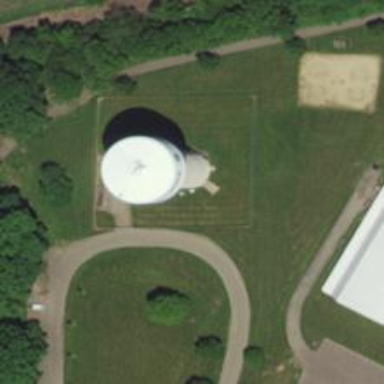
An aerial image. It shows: Water tower that is man-made.